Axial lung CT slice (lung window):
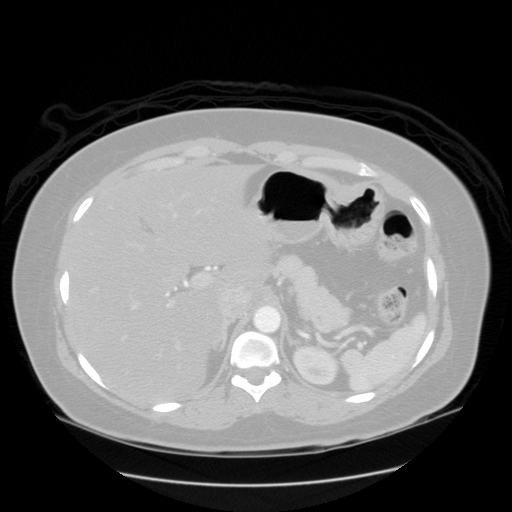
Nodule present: no